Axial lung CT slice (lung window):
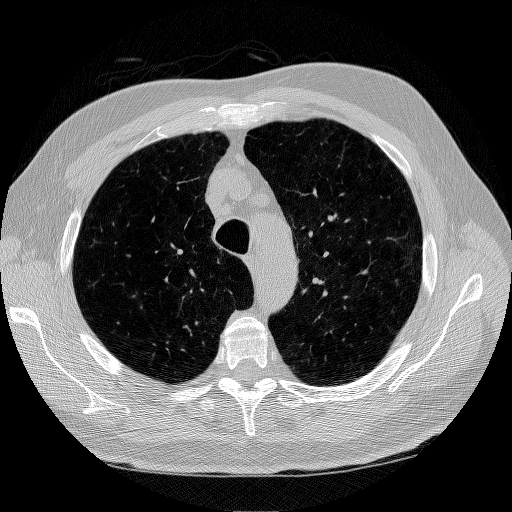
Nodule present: no